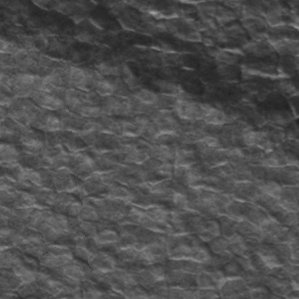
Label: frost